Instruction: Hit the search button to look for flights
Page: home
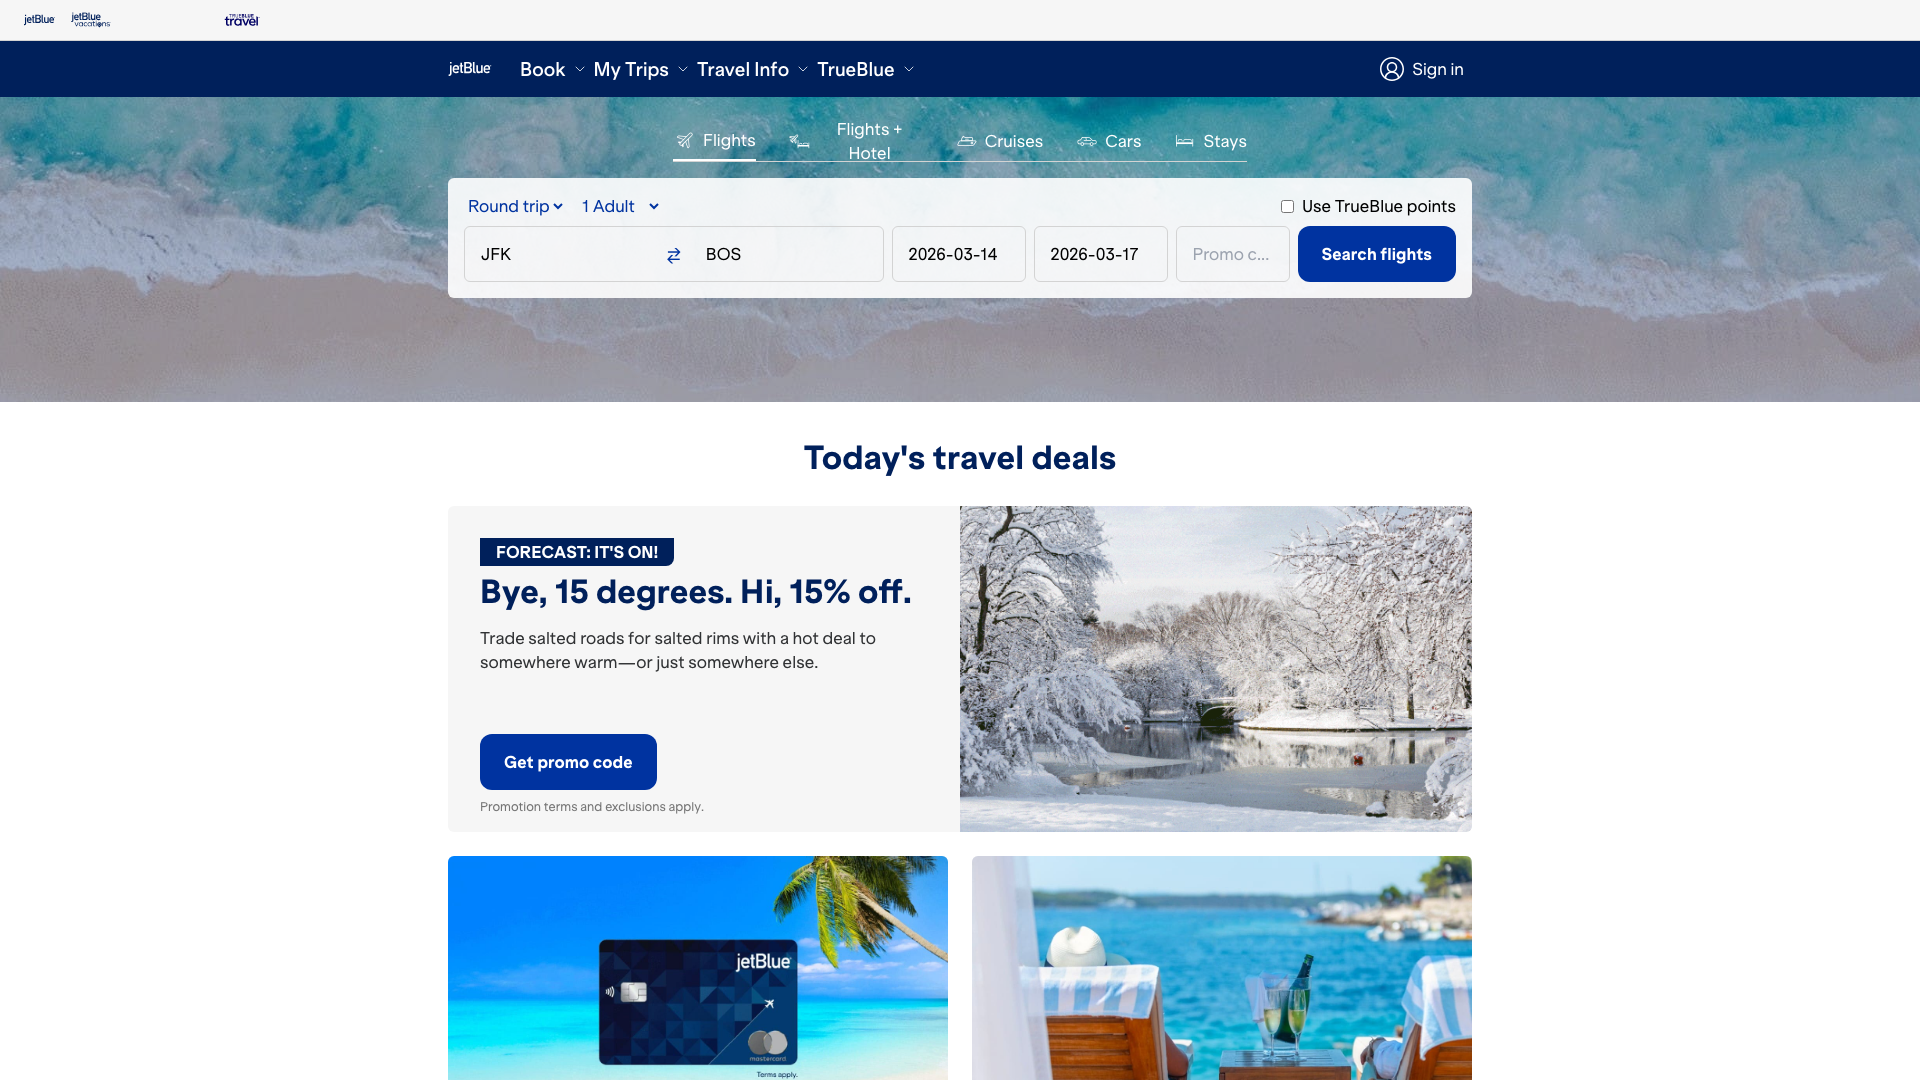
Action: click